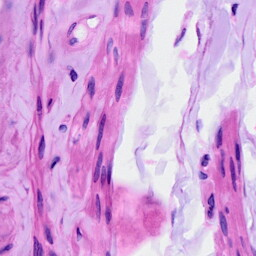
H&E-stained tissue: Ovarian